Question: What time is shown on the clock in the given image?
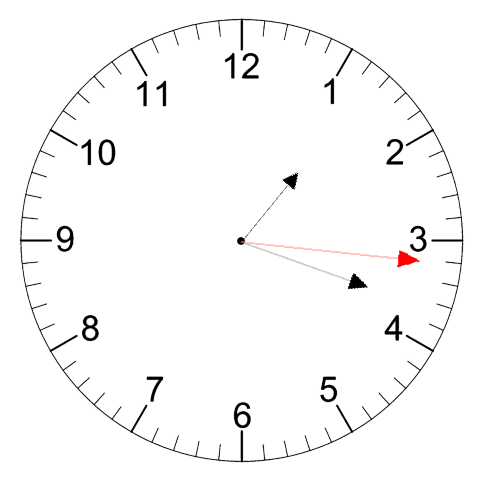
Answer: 01:18:16